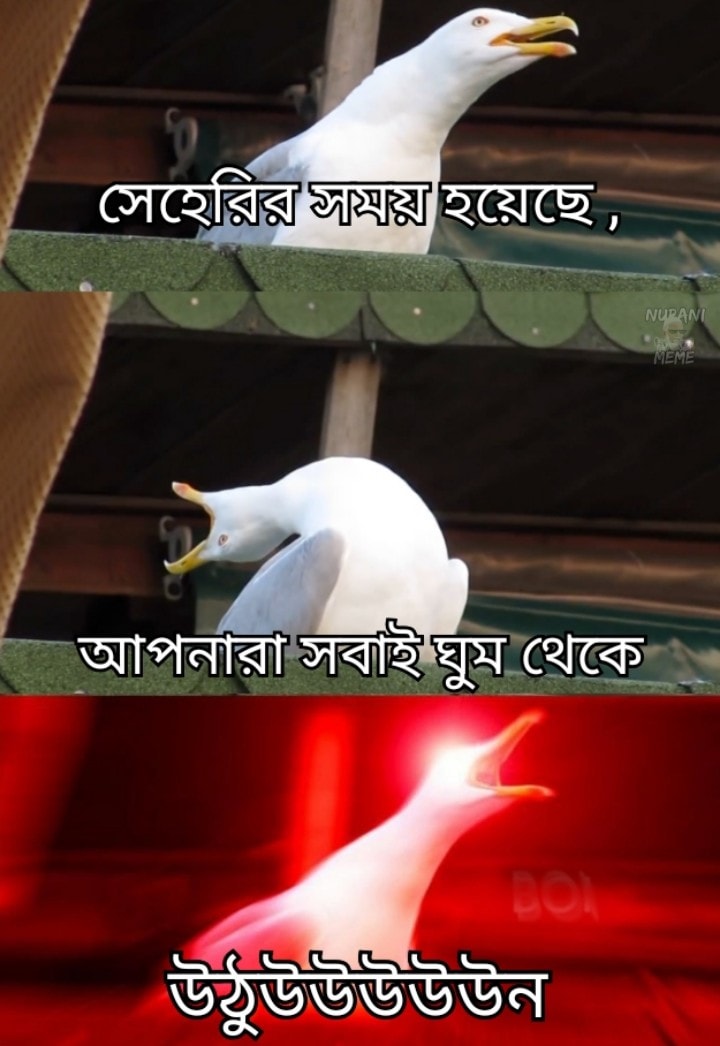
Caption:  সেহেরির সময় হয়েছে   আপনারা সবাই ঘুম থেকে    উঠুউউউউউন
Label: non-hate